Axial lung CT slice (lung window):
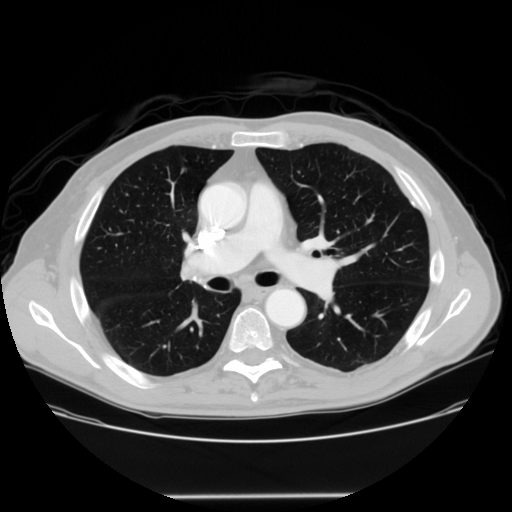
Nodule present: no